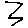
Label: zigzag